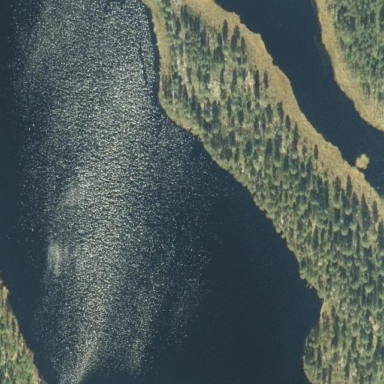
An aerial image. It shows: Serene lake.